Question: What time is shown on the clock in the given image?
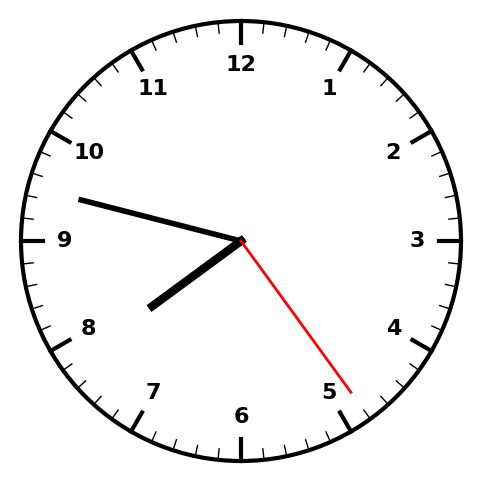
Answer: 07:47:24